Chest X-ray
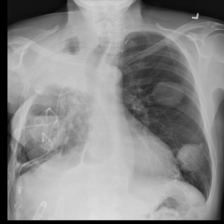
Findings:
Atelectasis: negative
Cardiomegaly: negative
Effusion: negative
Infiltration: negative
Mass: negative
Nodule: negative
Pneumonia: negative
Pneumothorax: negative
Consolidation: negative
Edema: negative
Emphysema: negative
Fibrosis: negative
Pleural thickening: negative
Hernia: negative